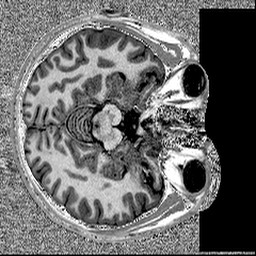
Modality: MP2RAGE
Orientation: axial
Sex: male